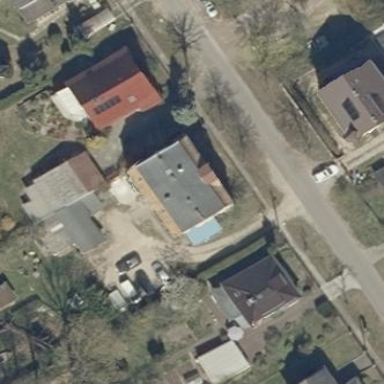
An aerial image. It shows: Residential building with gambrel roof.